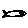
Label: fish